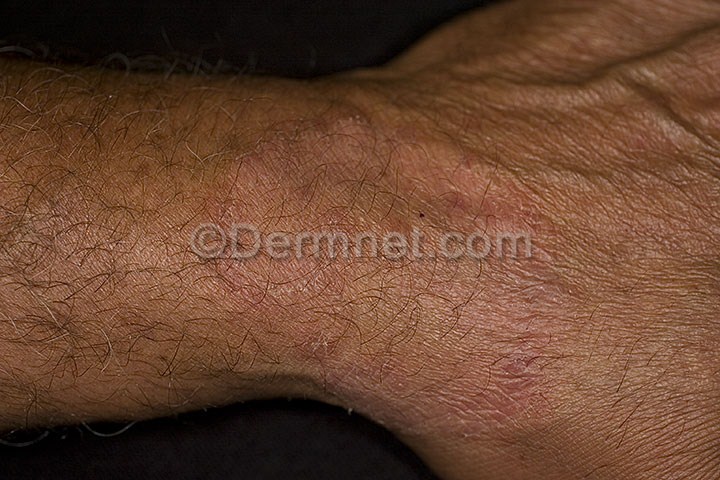
Disease: Tinea Ringworm Candidiasis and other Fungal Infections